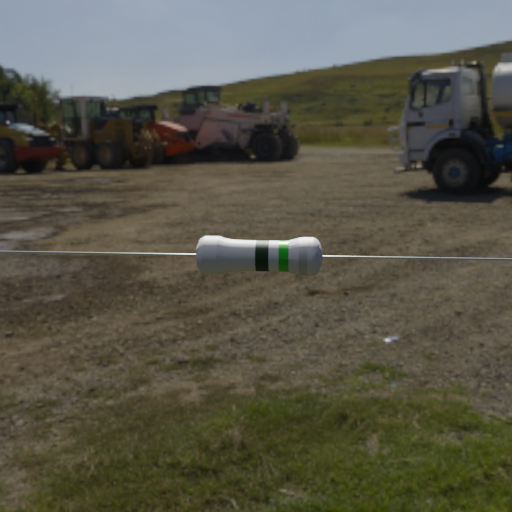
Resistor colour bands (in order): black, green, silver